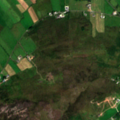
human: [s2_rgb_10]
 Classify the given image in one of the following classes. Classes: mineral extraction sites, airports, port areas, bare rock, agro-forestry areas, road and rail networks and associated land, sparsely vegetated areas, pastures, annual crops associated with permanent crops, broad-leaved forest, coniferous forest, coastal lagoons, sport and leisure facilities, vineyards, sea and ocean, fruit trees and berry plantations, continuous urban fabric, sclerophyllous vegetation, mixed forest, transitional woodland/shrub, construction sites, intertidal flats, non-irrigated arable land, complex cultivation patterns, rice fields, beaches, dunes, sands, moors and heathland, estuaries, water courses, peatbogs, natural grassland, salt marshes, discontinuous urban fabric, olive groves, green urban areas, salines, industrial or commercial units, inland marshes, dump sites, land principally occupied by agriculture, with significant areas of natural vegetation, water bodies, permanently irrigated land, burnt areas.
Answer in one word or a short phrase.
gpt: pastures, moors and heathland